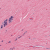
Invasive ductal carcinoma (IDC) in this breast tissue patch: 1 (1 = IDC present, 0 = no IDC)